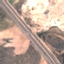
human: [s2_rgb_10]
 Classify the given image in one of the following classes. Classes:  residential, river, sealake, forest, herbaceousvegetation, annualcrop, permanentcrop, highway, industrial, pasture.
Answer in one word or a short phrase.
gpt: Highway